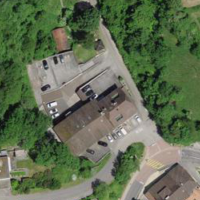
EUNIS habitat code: 55
Species observed at this site:
Saponaria ocymoides
Geranium sanguineum